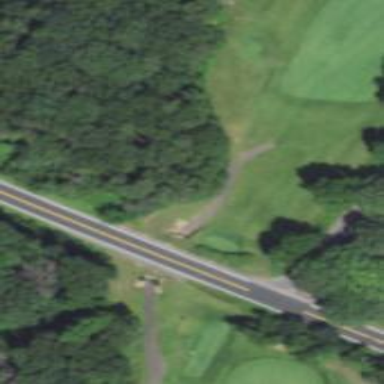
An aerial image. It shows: Path for both roads and golfers.